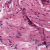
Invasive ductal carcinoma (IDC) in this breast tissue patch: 0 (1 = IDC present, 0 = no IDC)